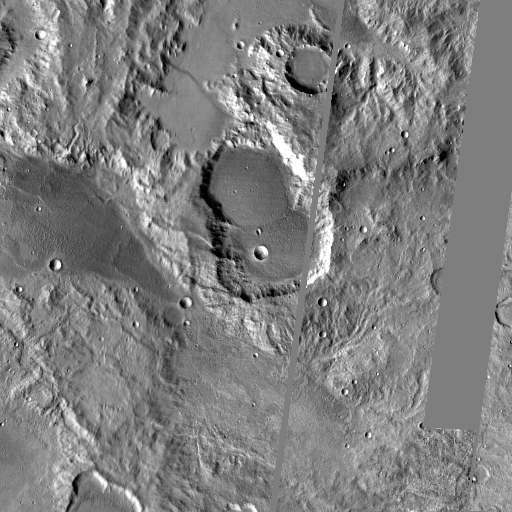
Crater classes present: Background, Other, Buried